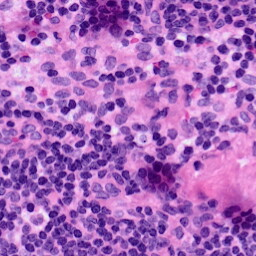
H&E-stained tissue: LymphNode